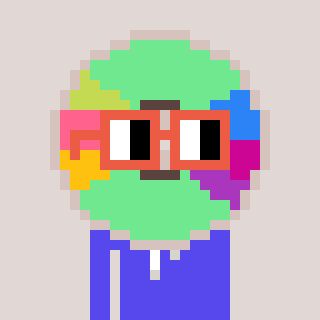
a pixel art character with square orange glasses, a cd-shaped head and a computerblue-colored body on a warm background